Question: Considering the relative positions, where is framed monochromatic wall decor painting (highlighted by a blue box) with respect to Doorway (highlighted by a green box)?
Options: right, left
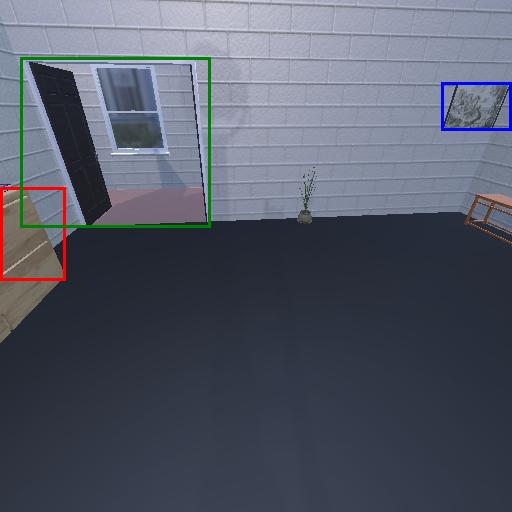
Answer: right